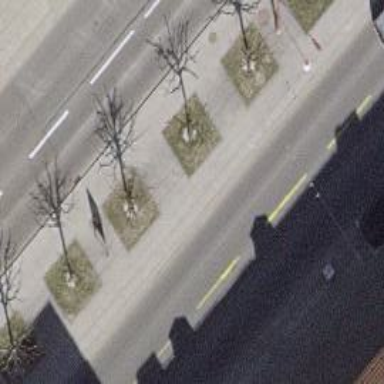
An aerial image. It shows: Avenue of deciduous broadleaved trees.